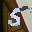
Label: 5